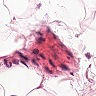
Metastatic tissue present: no